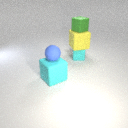
small cyan rubber cube behind large cyan rubber cube